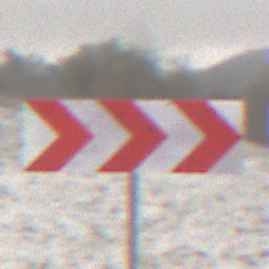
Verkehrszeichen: RichtungstafelnInKurvenGrossLinks
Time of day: Midday
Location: Outdoor (Nature)
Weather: Overcast
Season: Winter
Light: Natural